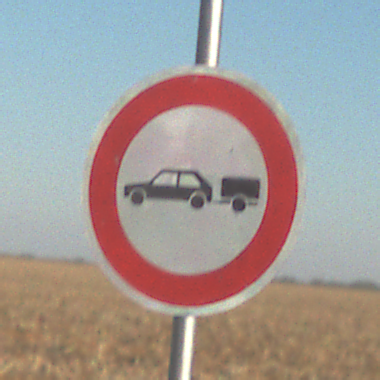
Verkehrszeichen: VerbotPersonenkraftwagenMitAnhaenger
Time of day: SunriseSunset
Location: Outdoor (Nature)
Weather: Clear
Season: NotSpecified
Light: Natural